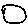
Label: circle